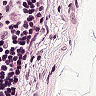
Metastatic tissue present: no